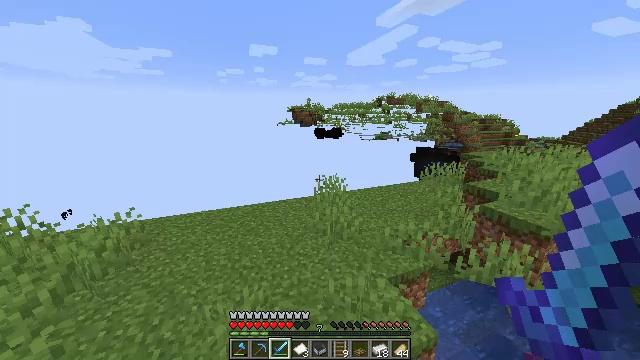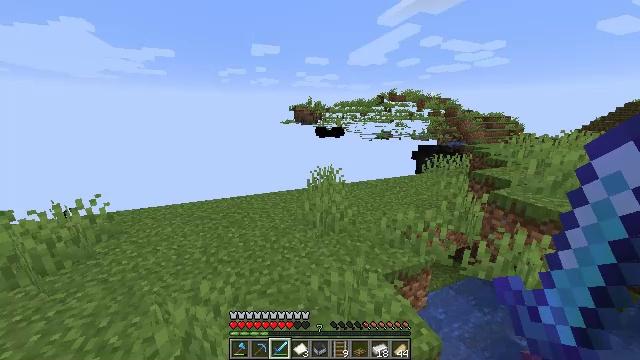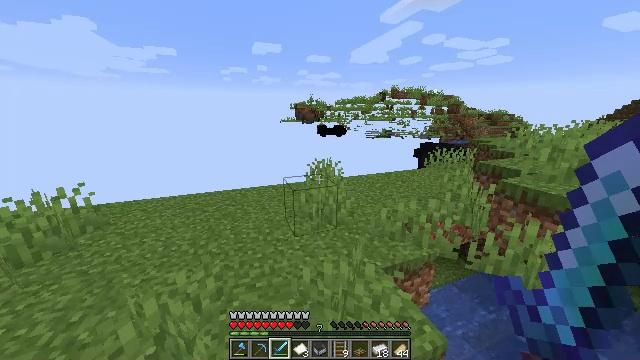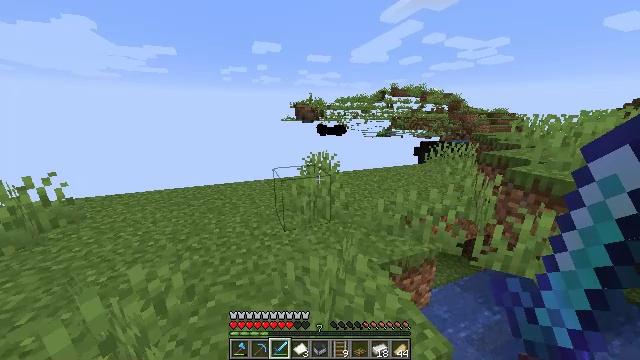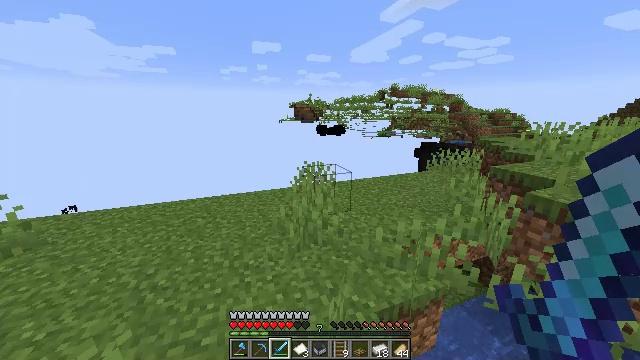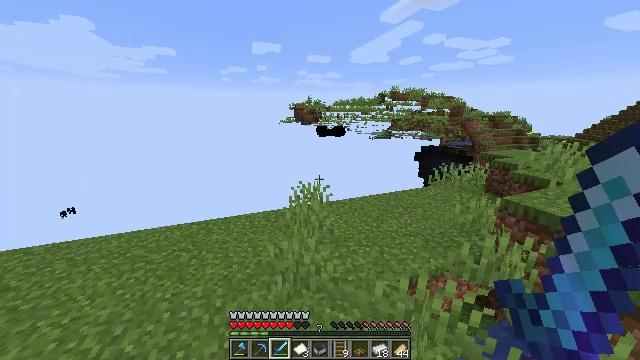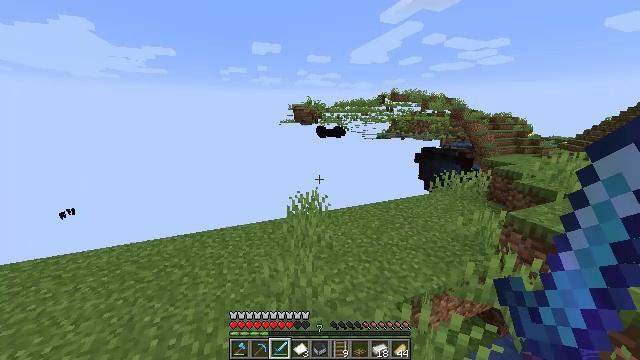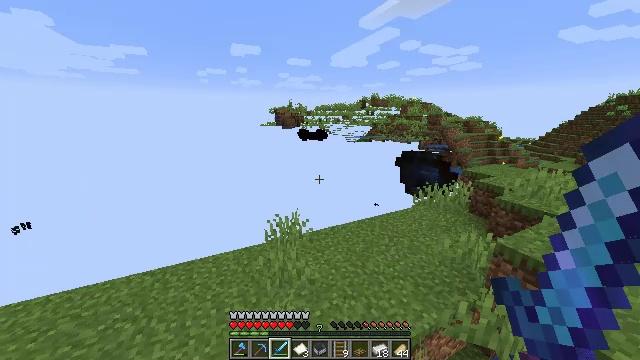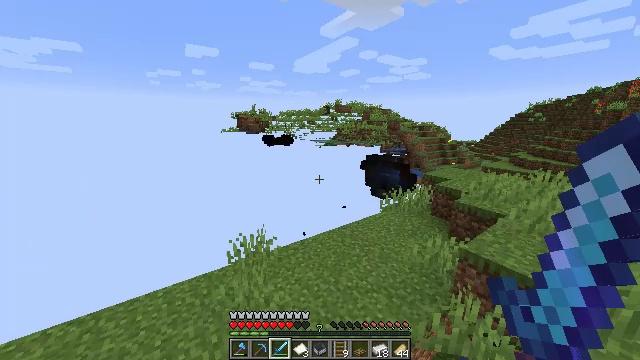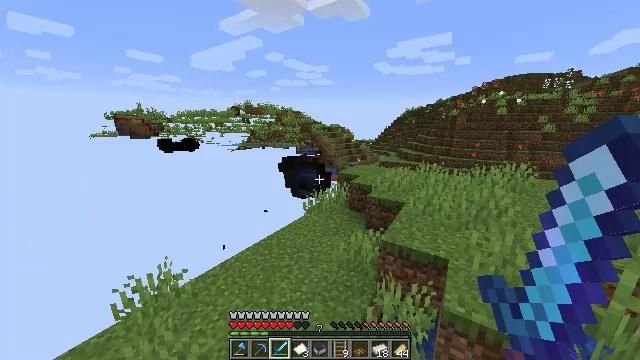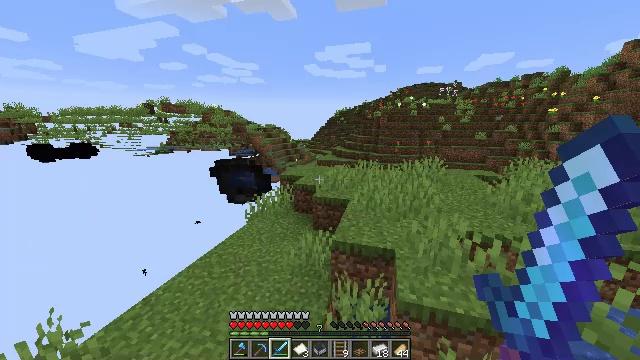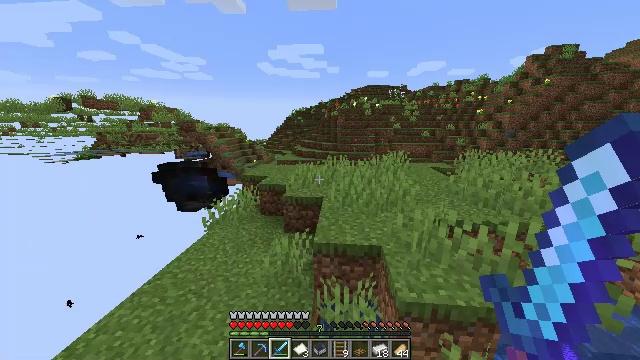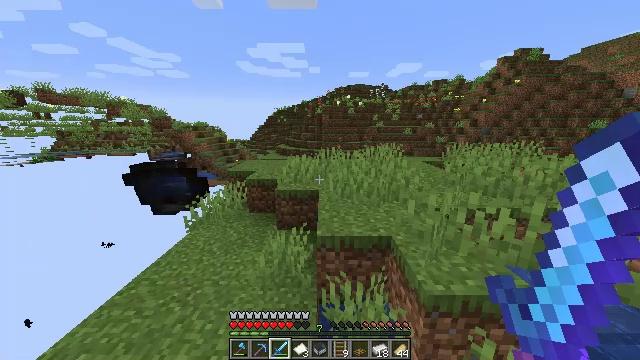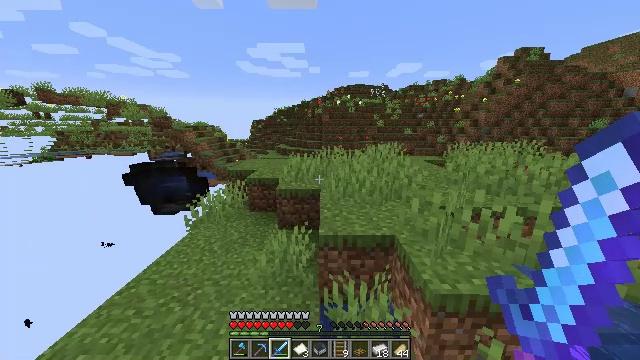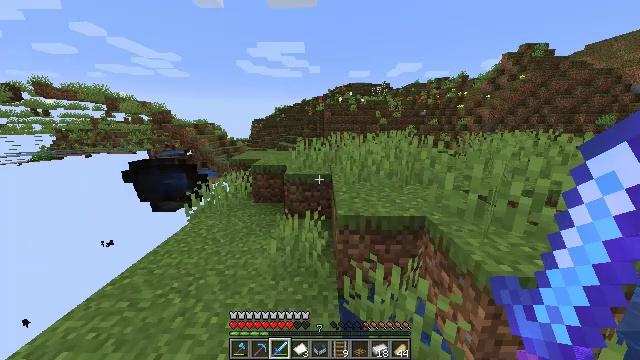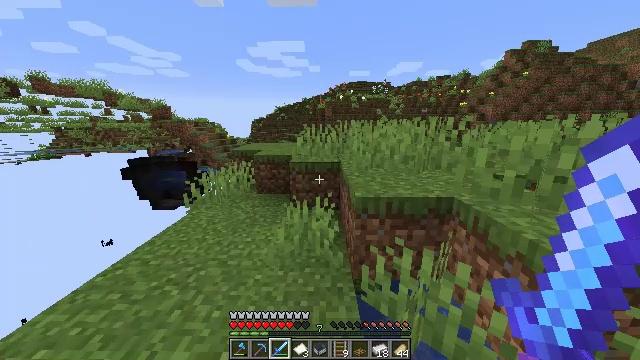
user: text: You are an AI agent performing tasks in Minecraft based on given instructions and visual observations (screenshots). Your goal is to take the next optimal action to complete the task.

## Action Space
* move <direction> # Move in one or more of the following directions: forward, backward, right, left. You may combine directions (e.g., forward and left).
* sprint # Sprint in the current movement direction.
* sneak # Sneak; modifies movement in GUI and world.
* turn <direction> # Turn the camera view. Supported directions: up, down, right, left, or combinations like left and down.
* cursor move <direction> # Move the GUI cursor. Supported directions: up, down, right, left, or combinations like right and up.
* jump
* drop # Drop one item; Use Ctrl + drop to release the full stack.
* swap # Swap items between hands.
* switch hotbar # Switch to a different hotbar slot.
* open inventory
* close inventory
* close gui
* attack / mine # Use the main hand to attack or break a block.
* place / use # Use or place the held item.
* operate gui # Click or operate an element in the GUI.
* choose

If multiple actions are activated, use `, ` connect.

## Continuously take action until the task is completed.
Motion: motion action
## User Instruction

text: Mine the sugar cane near rivers.
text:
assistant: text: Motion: move forward, jump
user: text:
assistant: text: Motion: move forward, sprint, jump
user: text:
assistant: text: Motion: move forward, sprint, jump
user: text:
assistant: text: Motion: move forward, sprint, jump
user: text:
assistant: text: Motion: move forward, sprint, jump
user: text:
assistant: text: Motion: move forward, jump
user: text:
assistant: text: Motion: move forward, turn right, jump
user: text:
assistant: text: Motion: move forward, turn right and up, jump
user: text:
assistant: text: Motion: move forward, turn right, jump
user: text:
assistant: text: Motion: move forward, turn right, jump
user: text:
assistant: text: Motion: move forward, turn right, jump
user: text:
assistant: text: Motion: move forward, turn right, jump
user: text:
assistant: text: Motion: move forward, sprint, jump
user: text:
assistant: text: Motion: move forward, sprint, jump
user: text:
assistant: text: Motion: move forward, sprint, jump
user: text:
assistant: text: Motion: move forward, sprint, jump
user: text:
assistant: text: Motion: move forward, jump
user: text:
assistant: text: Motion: move forward, jump
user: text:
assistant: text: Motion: move forward, jump
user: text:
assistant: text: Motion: move forward, jump
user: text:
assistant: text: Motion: move forward, jump
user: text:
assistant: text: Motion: move forward, jump
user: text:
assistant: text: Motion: move forward, jump
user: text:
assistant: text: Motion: move forward, jump
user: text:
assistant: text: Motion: move forward, sprint, jump
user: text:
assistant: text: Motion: move forward, sprint, jump
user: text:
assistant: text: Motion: move forward, sprint, jump
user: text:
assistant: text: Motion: move forward, sprint, turn right, jump
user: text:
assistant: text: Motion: move forward, turn right and down, jump
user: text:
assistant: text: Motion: move forward, turn right and down, jump